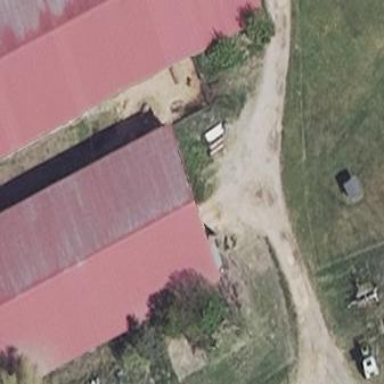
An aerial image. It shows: Farm auxiliary building.